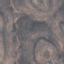
Land use / land cover: HerbaceousVegetation